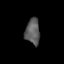
Tissue: lung
Cell type: Epithelial cells
Senescence score: 0.2335
Nuclear area (px): 370
Mean DAPI intensity: 90.43